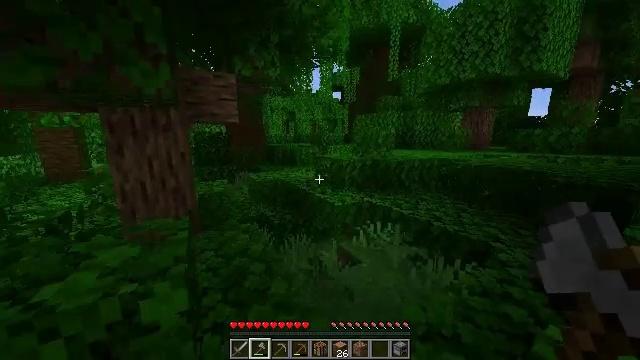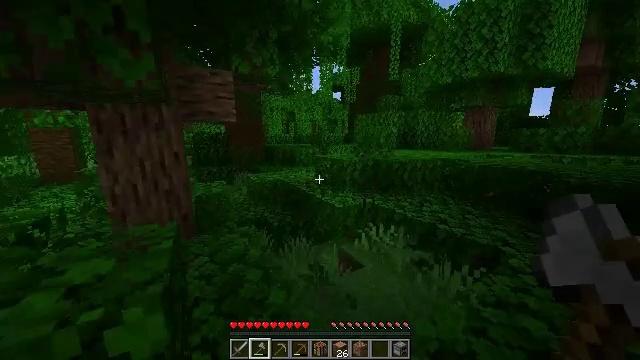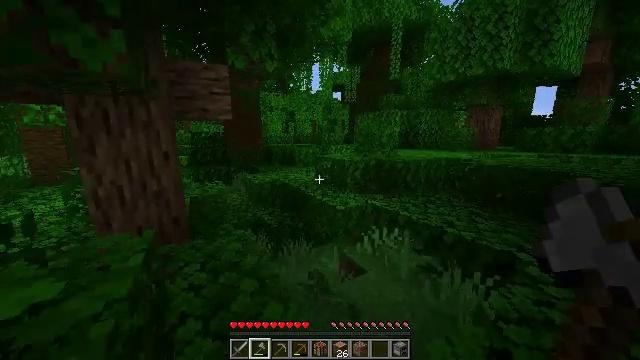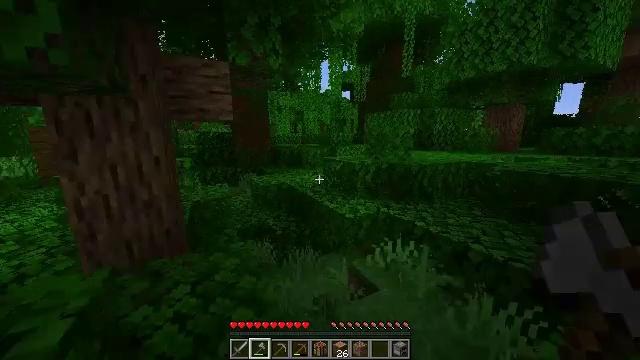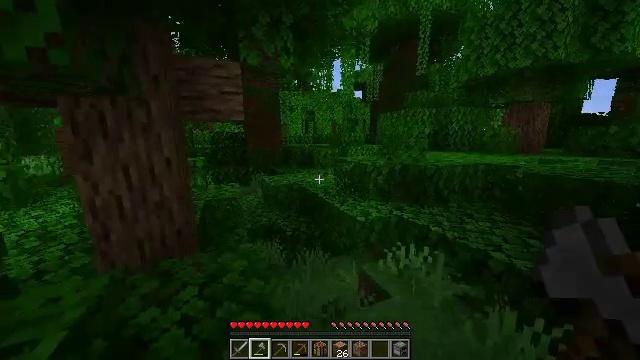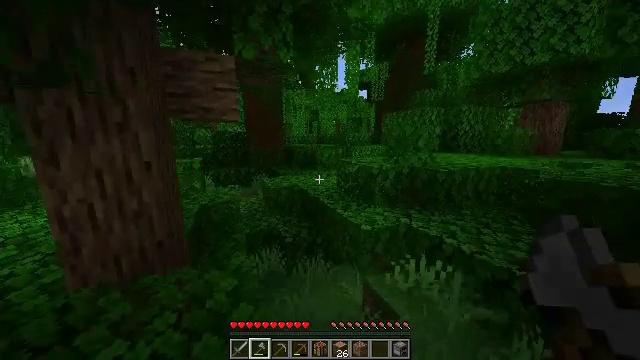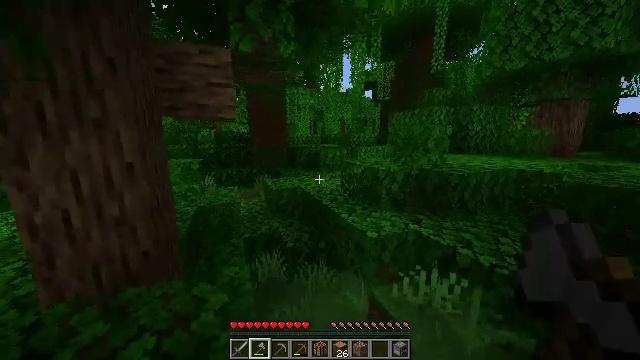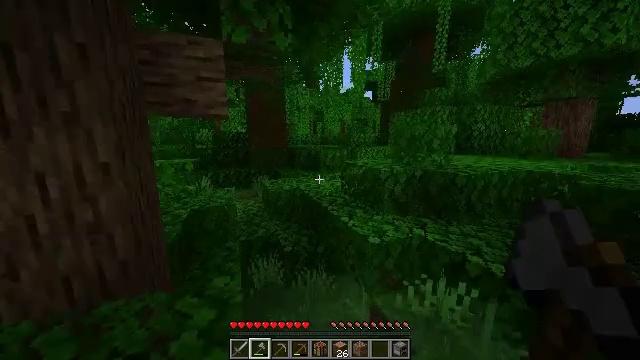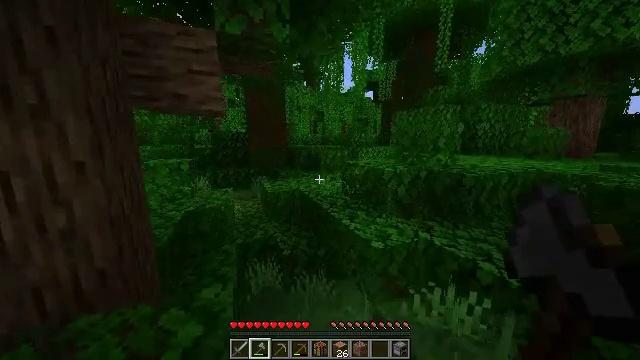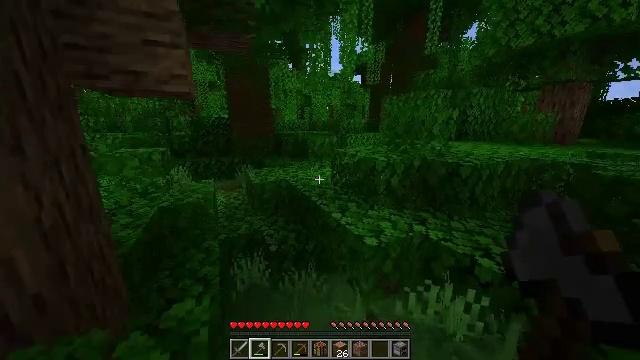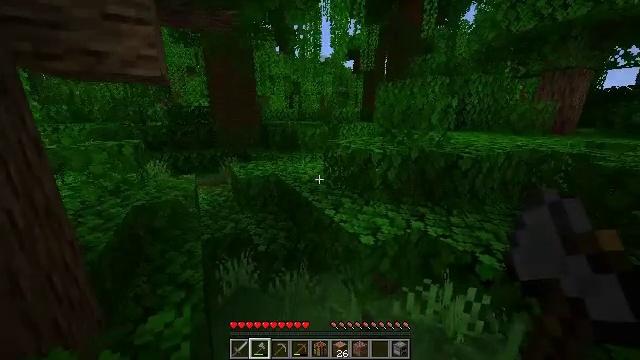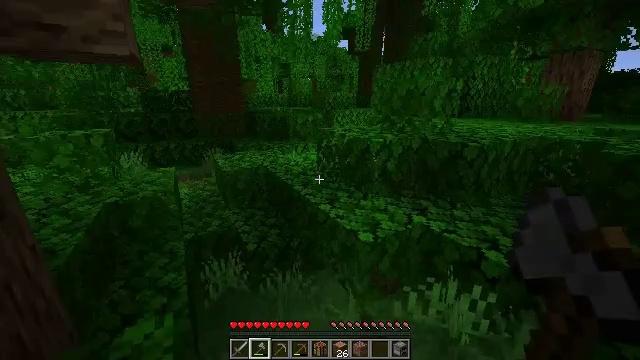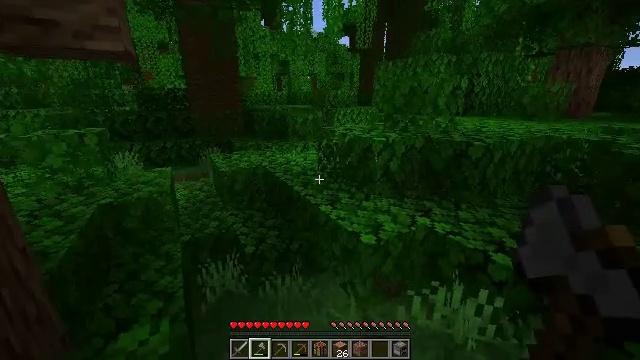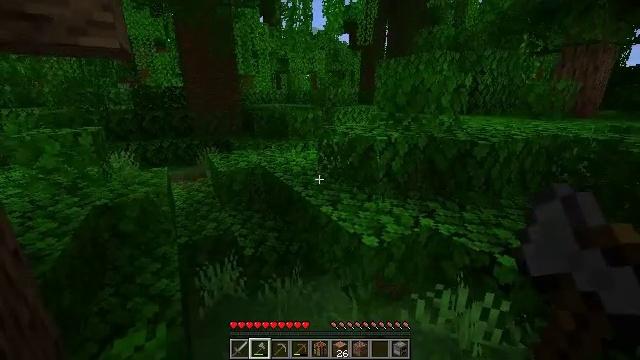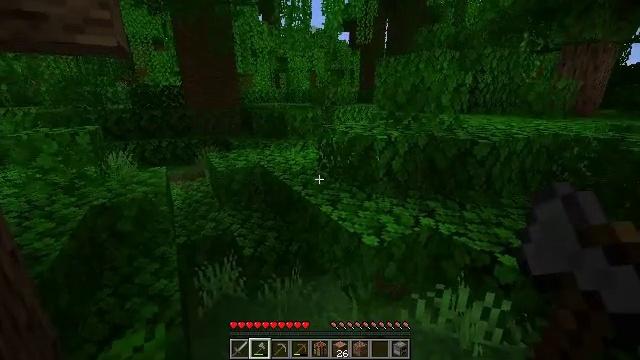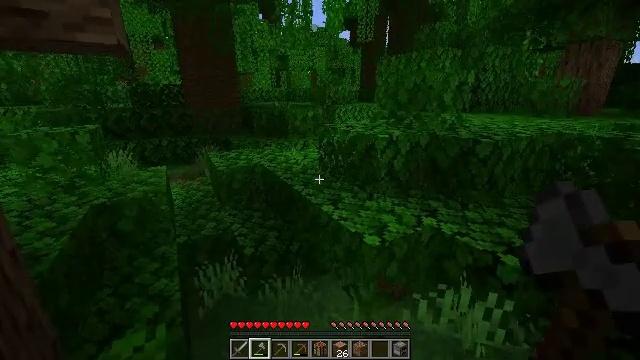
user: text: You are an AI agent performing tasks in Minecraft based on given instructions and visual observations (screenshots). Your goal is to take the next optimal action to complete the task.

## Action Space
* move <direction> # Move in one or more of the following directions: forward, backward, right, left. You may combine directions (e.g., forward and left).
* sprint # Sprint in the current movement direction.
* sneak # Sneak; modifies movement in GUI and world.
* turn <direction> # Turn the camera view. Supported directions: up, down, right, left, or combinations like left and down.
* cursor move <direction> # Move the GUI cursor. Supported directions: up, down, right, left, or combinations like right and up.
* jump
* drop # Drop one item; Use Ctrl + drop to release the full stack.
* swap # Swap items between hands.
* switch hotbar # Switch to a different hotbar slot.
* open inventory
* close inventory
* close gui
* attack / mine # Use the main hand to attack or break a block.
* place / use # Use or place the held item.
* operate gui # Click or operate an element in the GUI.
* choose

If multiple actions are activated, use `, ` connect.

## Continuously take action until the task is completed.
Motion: motion action
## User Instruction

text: Collect some bamboo.
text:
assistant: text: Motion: move forward, sprint
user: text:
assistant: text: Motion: move forward, sprint
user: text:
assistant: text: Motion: move forward, sprint, turn left
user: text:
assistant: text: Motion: move forward, sprint, turn left
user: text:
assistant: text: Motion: move forward, sprint, turn left
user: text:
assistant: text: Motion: move forward, sprint, turn left
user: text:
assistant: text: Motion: move forward, sprint
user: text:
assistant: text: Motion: move forward, sprint
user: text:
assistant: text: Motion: sprint, turn right and down
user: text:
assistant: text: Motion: sprint, turn right and down
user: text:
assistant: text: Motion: sprint, turn right and down
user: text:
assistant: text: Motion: no_op
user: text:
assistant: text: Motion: no_op
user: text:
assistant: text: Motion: no_op
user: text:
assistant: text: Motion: no_op
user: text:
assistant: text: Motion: no_op
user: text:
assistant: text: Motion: turn left and down
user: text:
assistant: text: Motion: turn left
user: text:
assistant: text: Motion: turn left
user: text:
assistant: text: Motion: turn left
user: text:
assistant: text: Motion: move forward, turn left and down
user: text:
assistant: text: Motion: move forward, sprint
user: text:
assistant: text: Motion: move forward, sprint
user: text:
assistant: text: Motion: move forward, sprint
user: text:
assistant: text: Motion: move forward, sprint
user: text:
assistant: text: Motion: move forward, sprint
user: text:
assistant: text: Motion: move forward, sprint
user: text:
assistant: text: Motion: move forward, sprint
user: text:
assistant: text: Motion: move forward, sprint
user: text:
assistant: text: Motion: move forward, sprint